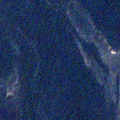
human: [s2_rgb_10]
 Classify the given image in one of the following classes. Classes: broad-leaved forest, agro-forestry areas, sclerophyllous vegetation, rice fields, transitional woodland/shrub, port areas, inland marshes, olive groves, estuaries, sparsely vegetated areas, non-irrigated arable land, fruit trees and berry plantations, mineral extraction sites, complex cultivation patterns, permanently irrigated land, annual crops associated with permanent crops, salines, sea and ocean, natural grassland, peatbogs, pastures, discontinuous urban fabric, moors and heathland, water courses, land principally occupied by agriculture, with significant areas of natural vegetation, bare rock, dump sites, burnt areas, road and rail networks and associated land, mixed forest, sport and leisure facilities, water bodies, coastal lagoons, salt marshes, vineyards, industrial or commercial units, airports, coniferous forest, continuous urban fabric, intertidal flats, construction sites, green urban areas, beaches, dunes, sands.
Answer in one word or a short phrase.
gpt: water bodies